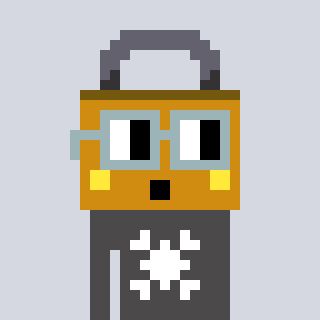
a pixel art character with square dark gray glasses, a lock-shaped head and a grayscale-colored body on a cool background